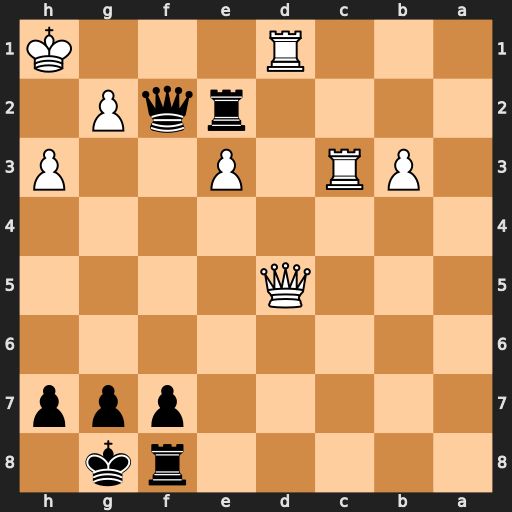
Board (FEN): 5rk1/5ppp/8/3Q4/8/1PR1P2P/4rqP1/3R3K
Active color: b
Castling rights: -
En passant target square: -
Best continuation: Re1+ Rxe1 Qxe1+ Kh2 Qxc3